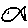
Label: fish